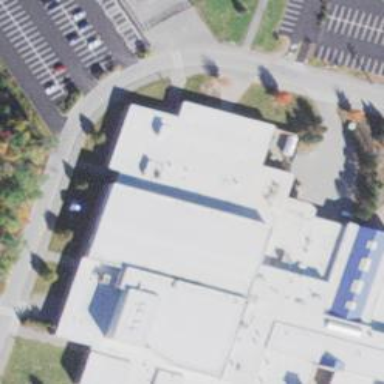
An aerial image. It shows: Building with flat white roof.